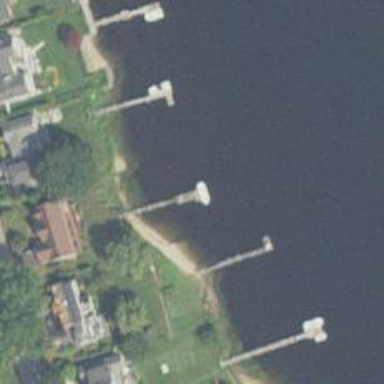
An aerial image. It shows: Man-made pier.